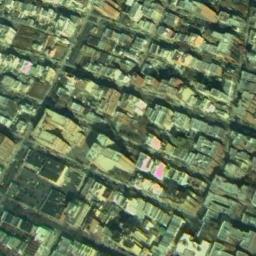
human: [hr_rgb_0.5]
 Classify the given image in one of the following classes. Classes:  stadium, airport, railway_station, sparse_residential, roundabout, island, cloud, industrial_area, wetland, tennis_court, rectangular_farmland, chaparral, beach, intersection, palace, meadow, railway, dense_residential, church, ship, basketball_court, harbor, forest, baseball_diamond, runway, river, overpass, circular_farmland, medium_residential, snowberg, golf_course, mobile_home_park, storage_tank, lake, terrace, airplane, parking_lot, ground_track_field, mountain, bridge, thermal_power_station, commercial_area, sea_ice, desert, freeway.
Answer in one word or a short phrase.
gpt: commercial_area